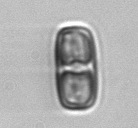
Label: Ephemera